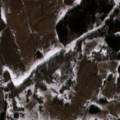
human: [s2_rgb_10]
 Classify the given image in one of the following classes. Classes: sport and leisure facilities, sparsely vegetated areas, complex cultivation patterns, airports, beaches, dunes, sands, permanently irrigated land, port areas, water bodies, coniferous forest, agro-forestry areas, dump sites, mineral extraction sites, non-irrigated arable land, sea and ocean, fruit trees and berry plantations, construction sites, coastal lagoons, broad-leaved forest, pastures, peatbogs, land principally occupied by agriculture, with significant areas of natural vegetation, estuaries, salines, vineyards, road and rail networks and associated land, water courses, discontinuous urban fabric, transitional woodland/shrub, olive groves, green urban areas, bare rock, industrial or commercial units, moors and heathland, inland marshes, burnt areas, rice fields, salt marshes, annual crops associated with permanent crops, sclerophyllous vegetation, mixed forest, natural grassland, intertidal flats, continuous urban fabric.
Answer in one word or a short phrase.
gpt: pastures, complex cultivation patterns, land principally occupied by agriculture, with significant areas of natural vegetation, coniferous forest, mixed forest